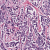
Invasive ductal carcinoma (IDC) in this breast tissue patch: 1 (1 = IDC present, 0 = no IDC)